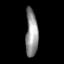
Tissue: lung
Cell type: Epithelial cells
Senescence score: 0.1804
Nuclear area (px): 569
Mean DAPI intensity: 146.541